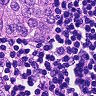
Metastatic tissue present: yes